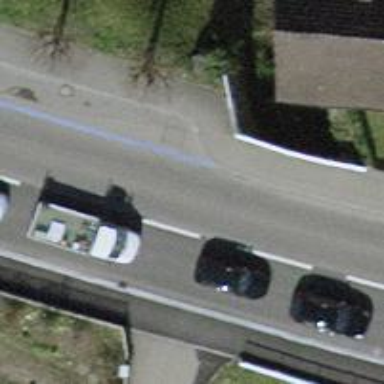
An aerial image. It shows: Bridge over tertiary road with asphalt surface. It has sidewalk on both sides and dedicated cycle lane.